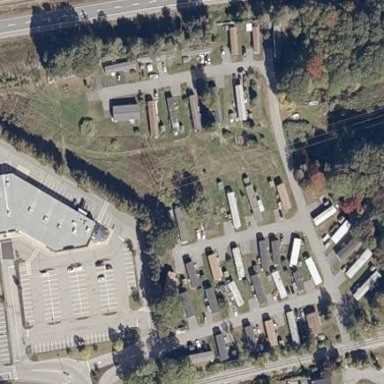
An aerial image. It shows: Residential area with mobile homes.